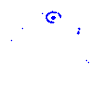
Particle: kaon